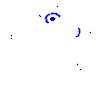
Particle: pion